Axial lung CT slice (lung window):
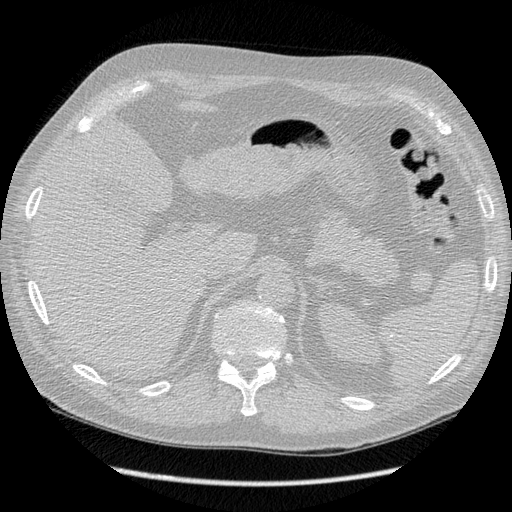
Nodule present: no